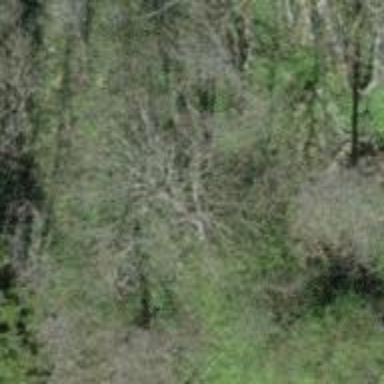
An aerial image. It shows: Mixed forest with various types of leaves.